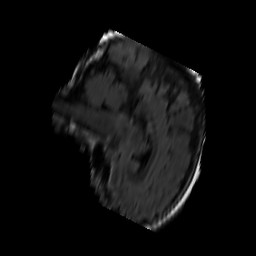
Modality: FLAIR
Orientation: sagittal
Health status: ill
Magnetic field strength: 3 T